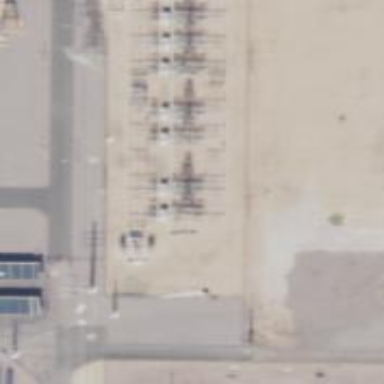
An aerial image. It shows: Switch for power supply.